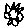
Label: sun